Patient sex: F
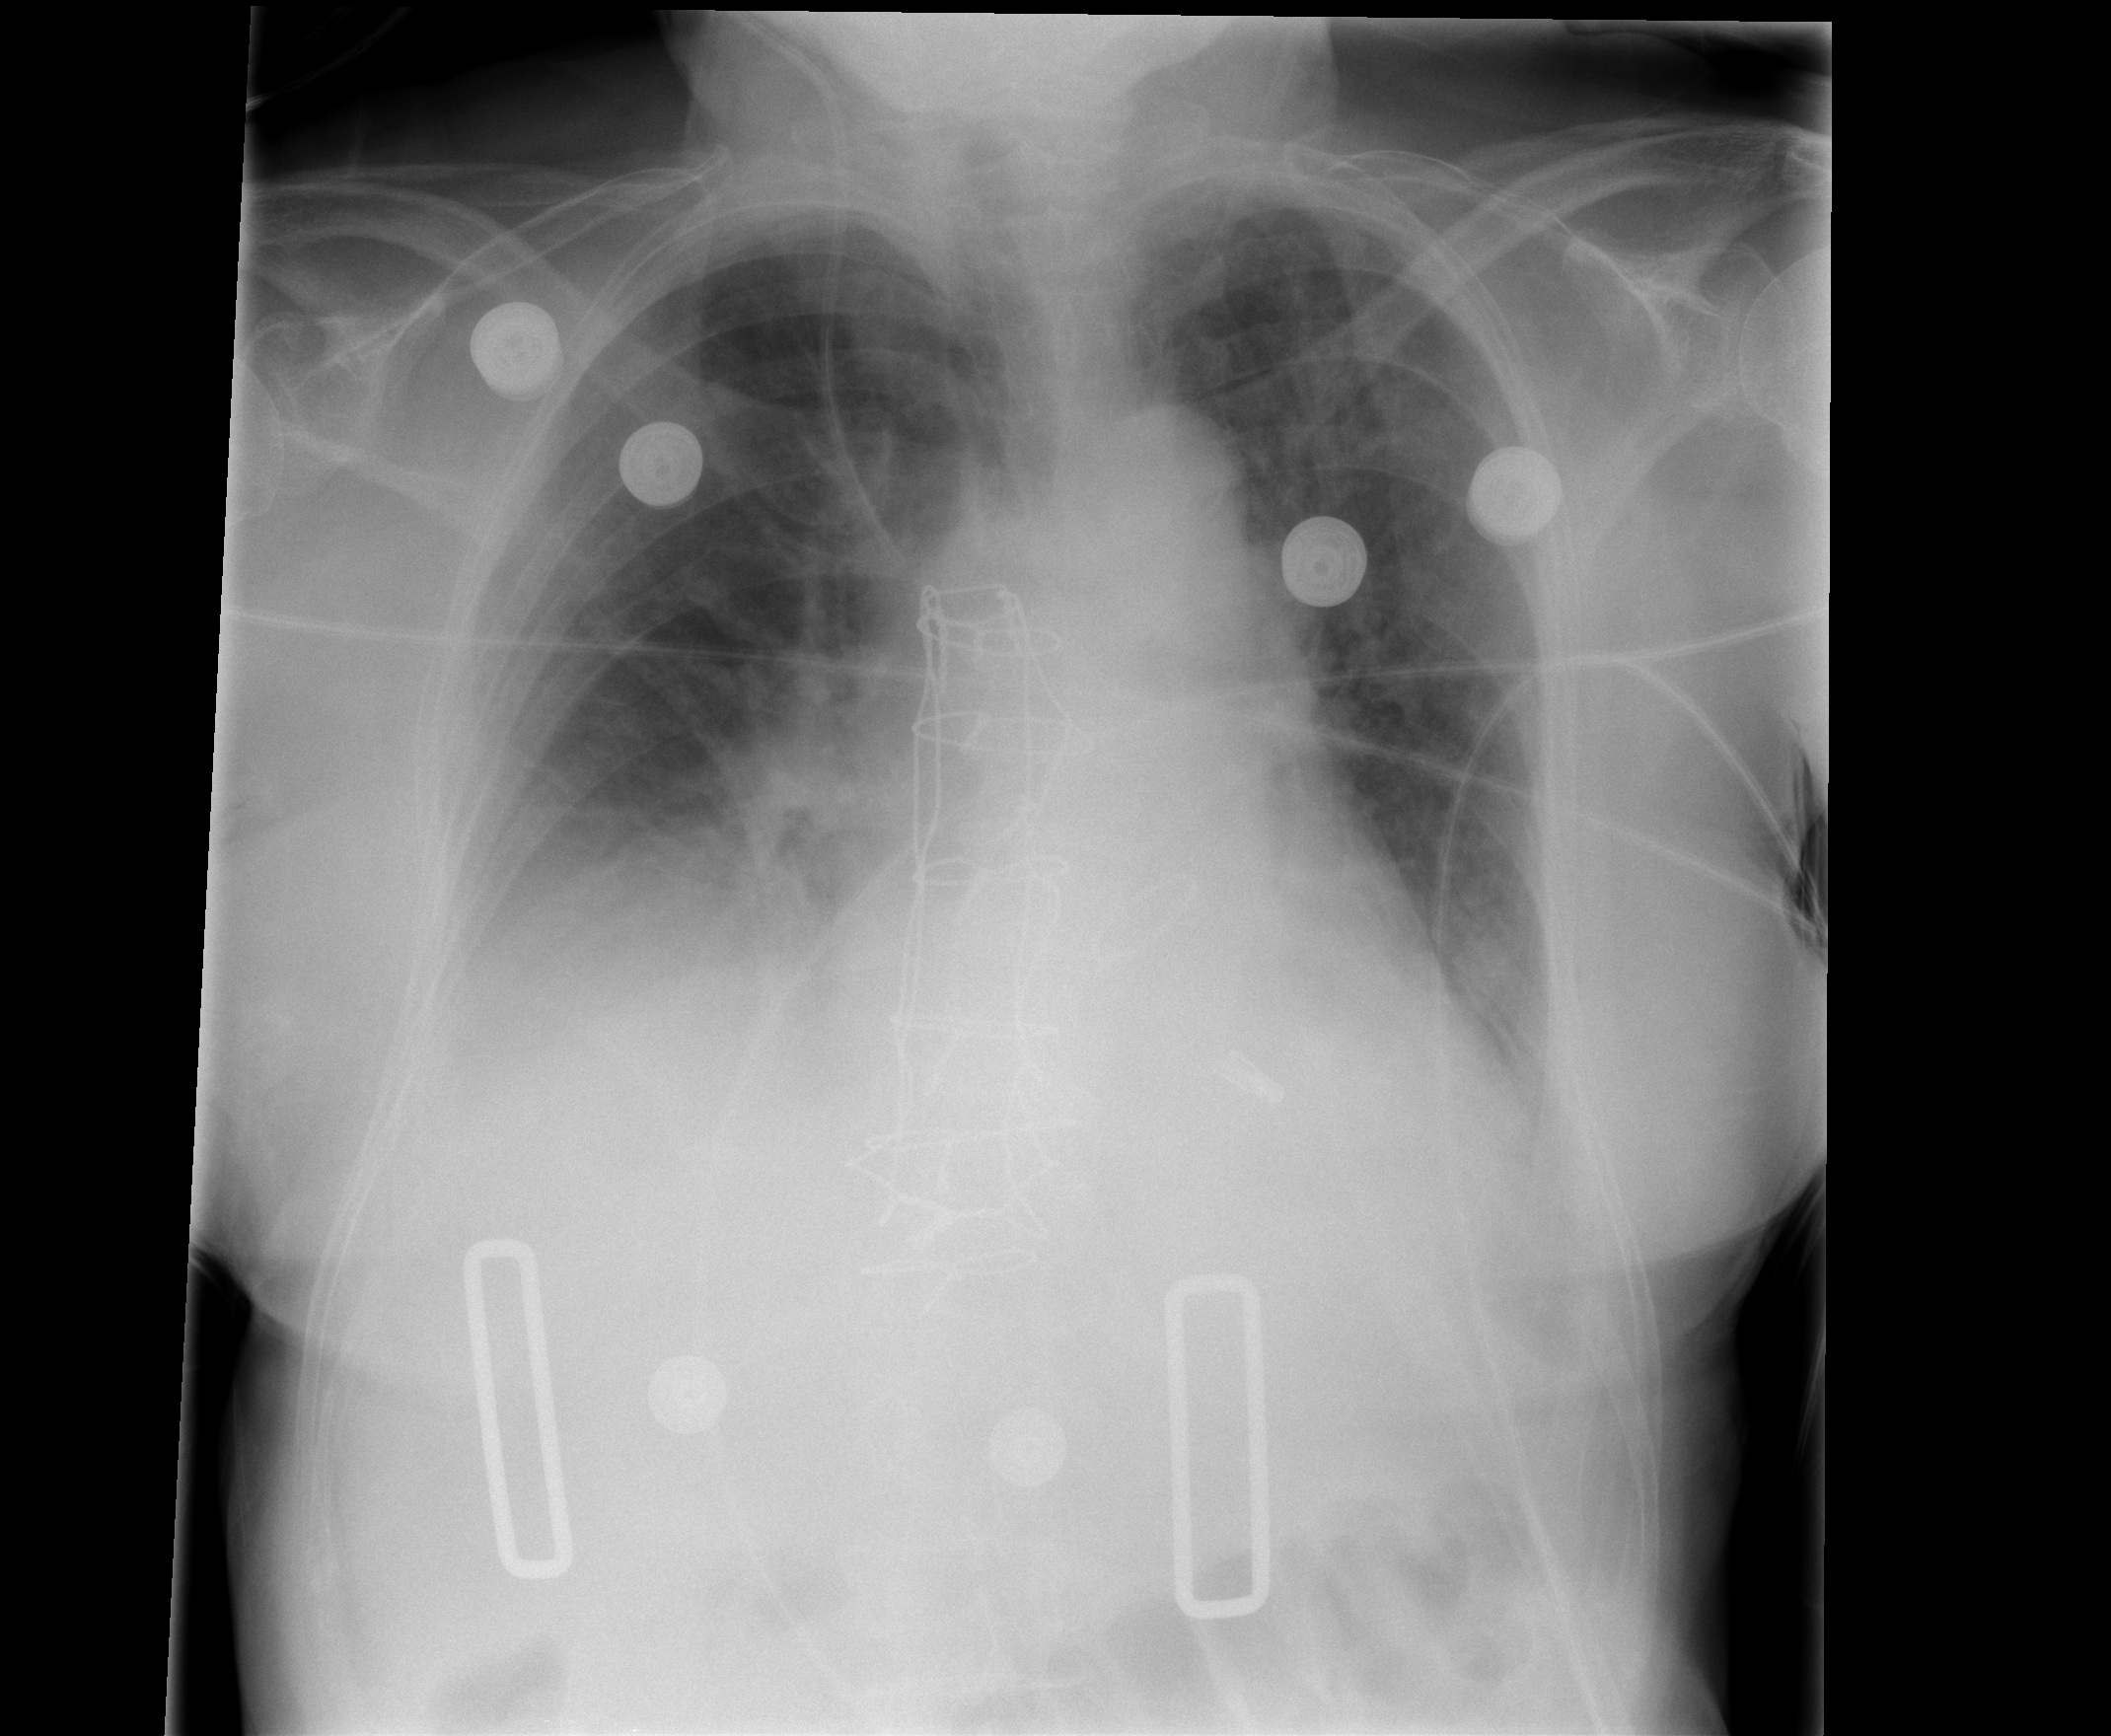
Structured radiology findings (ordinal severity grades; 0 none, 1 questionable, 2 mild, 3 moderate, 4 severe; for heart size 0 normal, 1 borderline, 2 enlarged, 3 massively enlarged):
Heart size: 2
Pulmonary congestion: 2
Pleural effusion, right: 2
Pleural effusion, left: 1
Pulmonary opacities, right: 0
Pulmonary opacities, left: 0
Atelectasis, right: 2
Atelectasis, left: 2